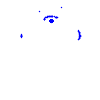
Particle: electron